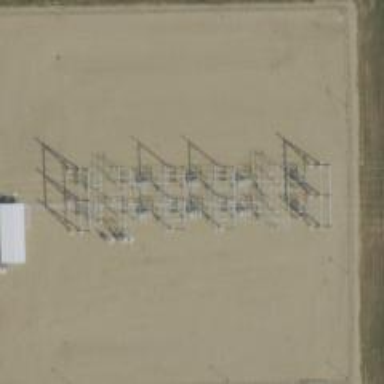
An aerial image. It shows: Switch used for power control.